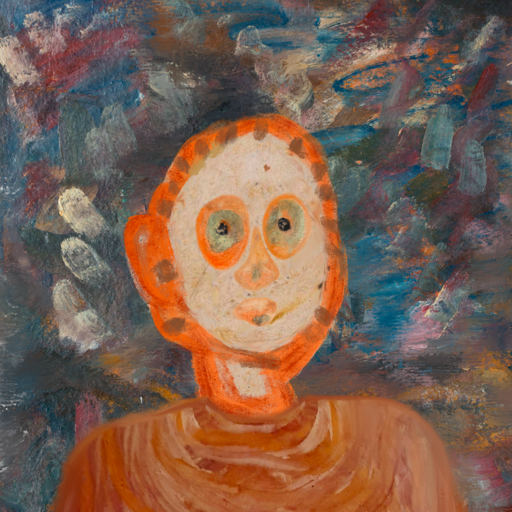
Background: Boggyland, Head And Neck Front: Rupkatha, Face Front: Childish, Bust: Pious_Lady, Hair Front: Blank, Head Accessory: Blank, Second Necklace: Blank, Necklace: Blank, Baby: Blank